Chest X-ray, PA view. Patient: 59 years old, sex M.
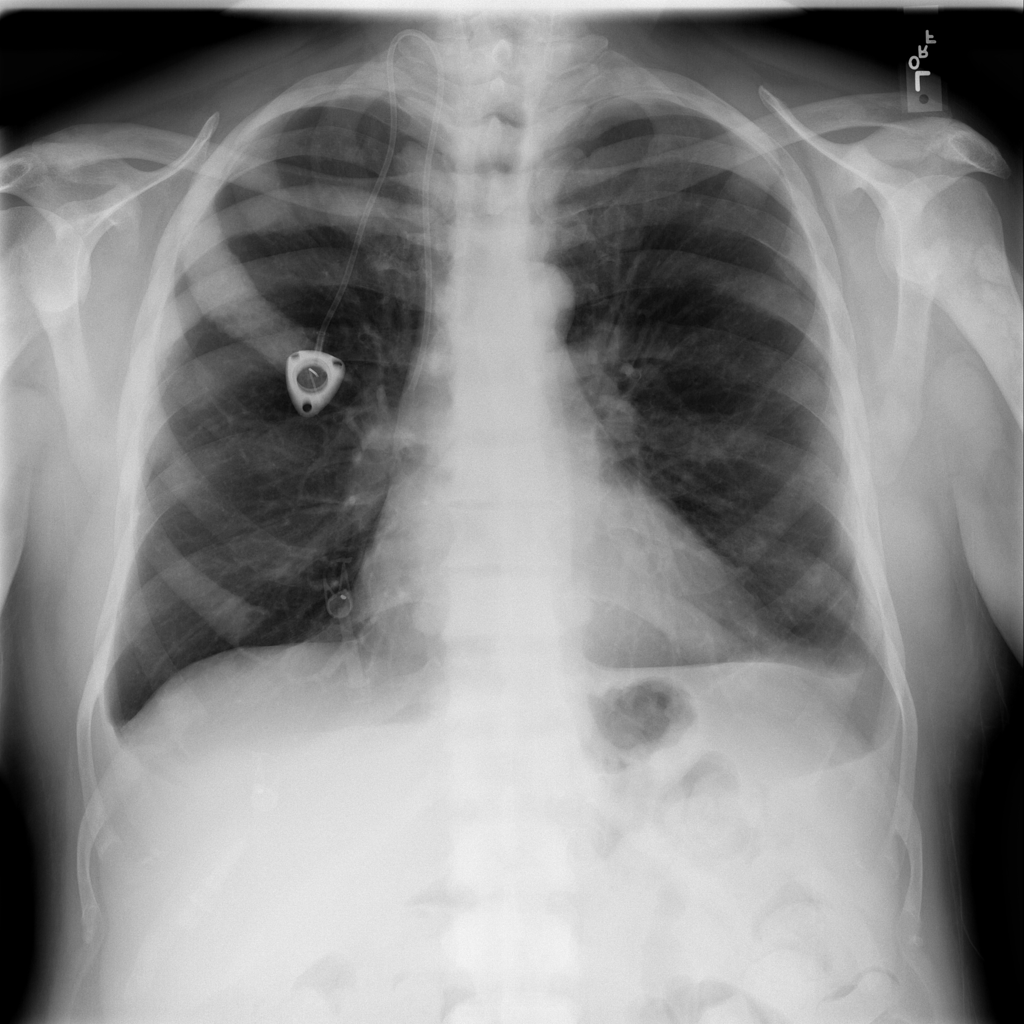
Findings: Effusion